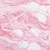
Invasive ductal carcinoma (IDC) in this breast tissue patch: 0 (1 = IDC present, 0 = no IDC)